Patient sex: M
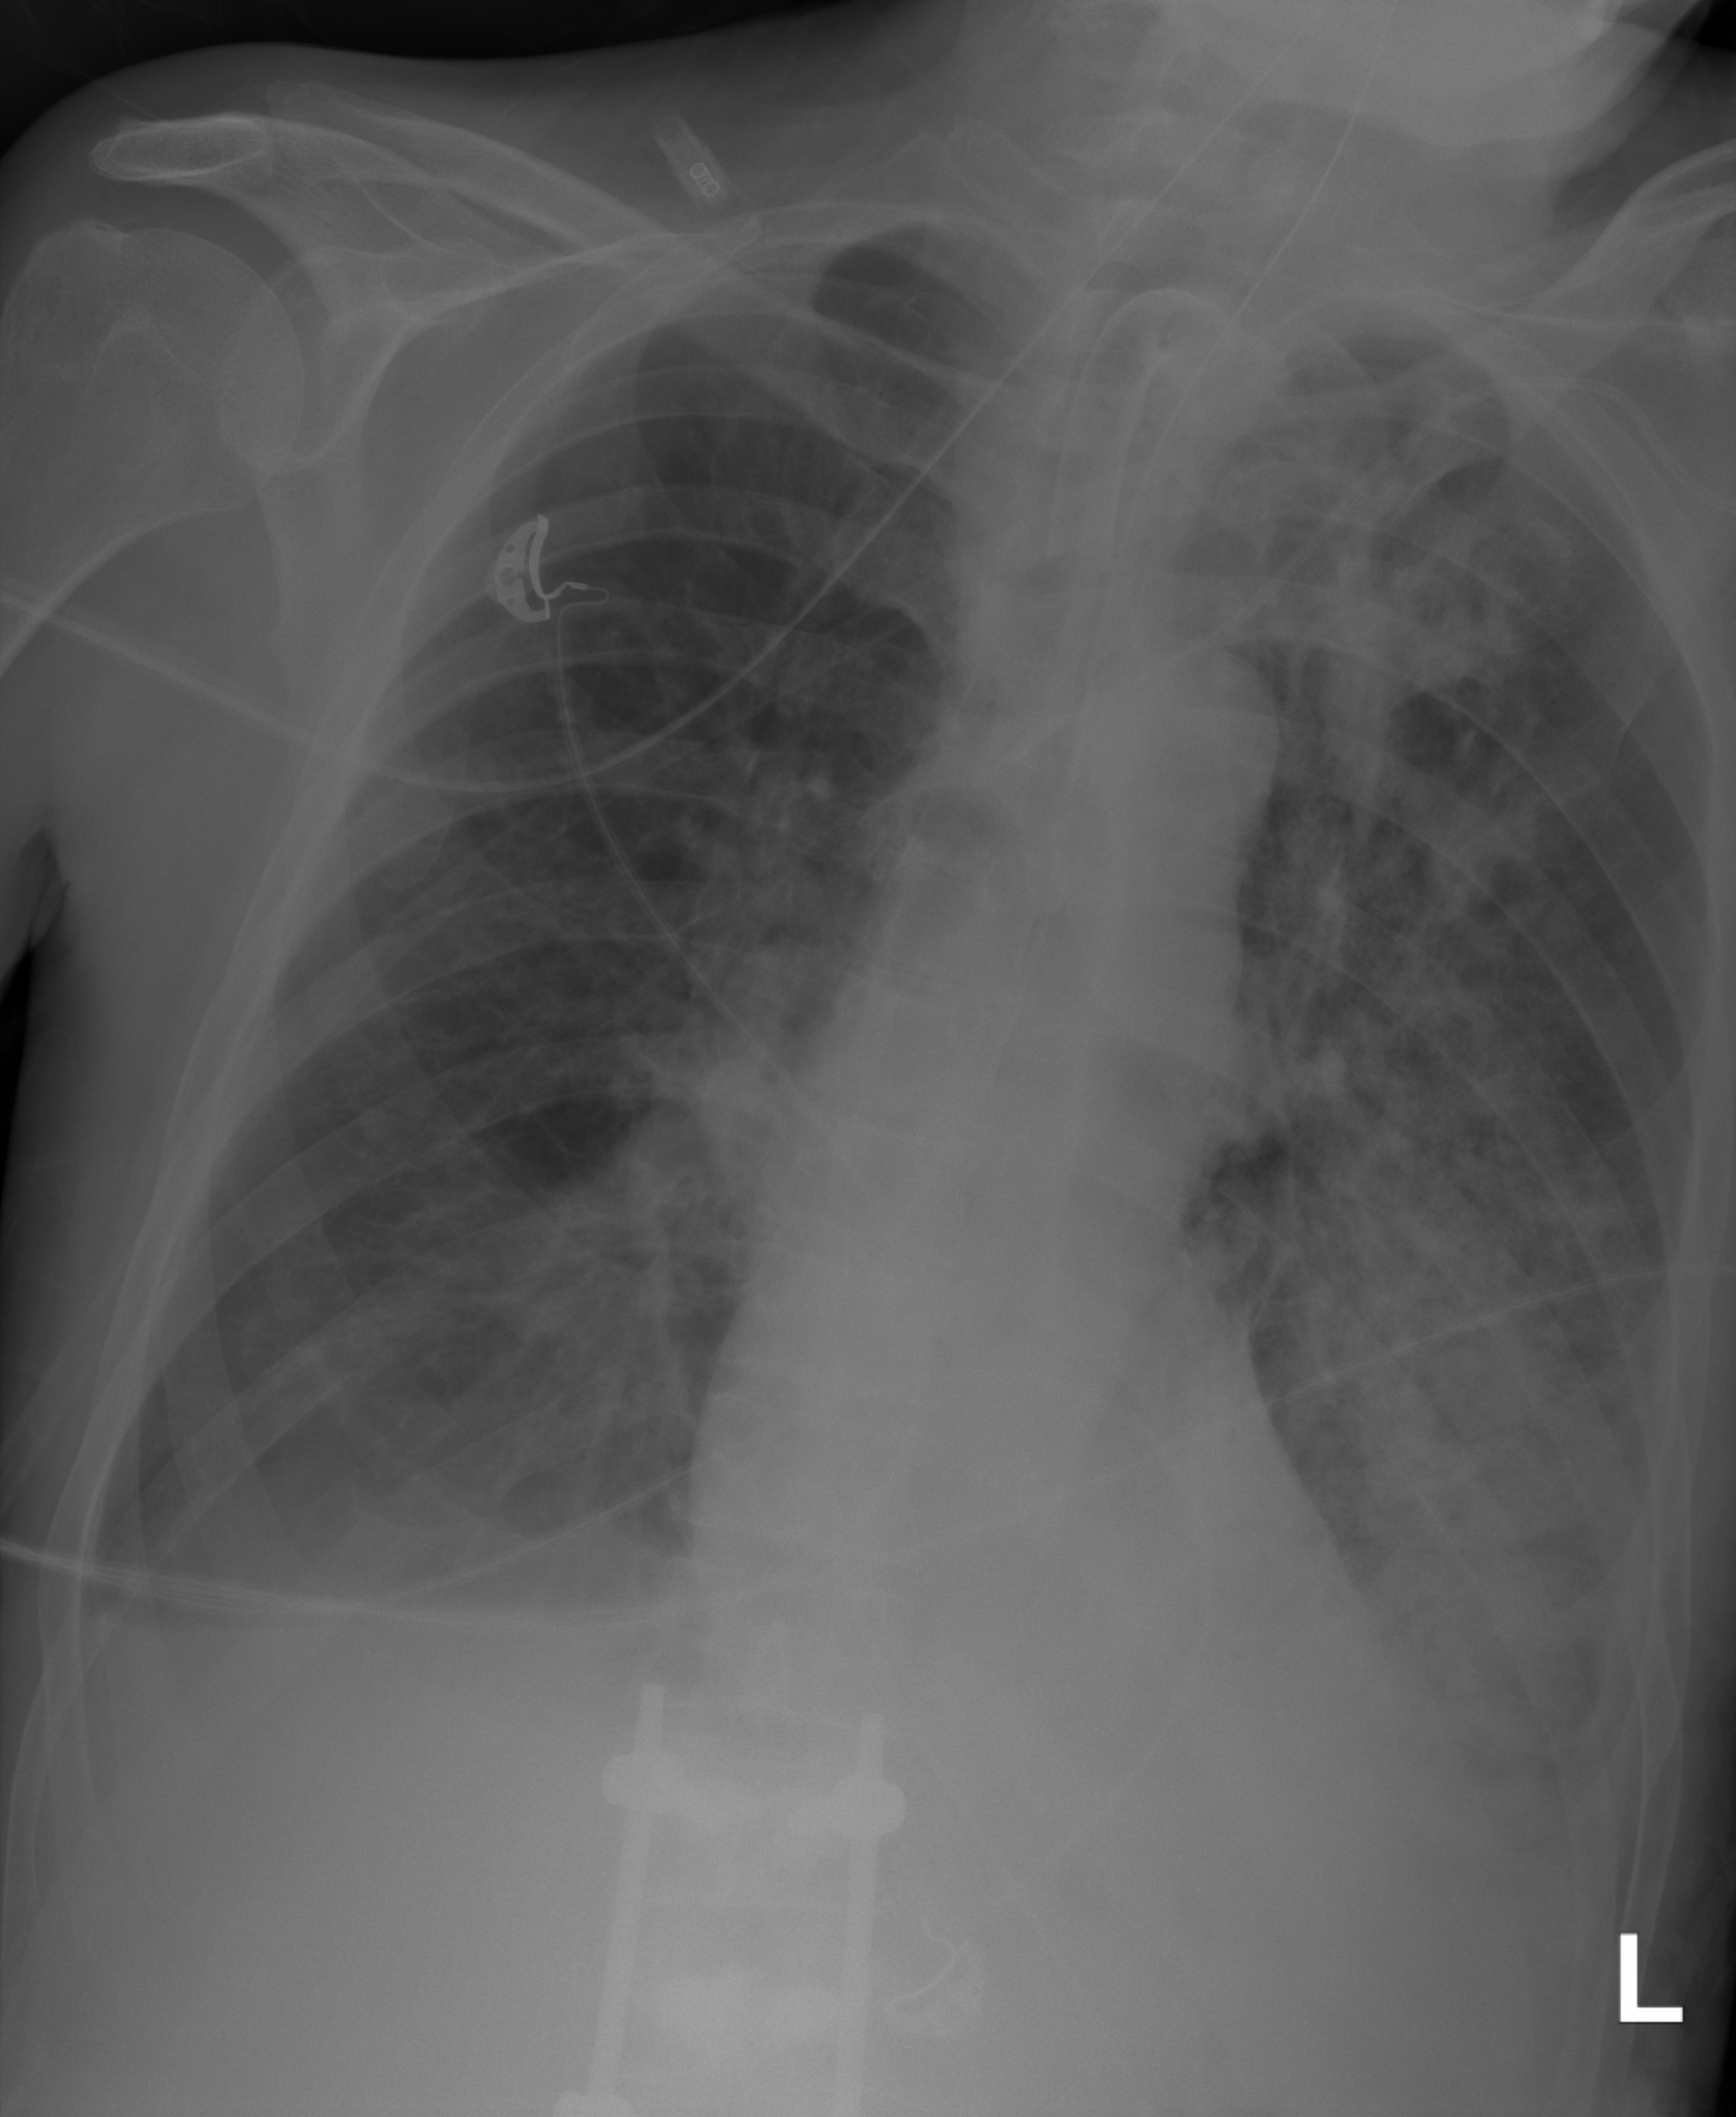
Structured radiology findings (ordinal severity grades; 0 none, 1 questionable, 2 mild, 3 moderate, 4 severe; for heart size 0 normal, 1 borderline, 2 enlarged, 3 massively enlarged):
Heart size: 0
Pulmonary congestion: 0
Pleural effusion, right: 2
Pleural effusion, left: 2
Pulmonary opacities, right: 1
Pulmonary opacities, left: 3
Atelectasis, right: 2
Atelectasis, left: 2